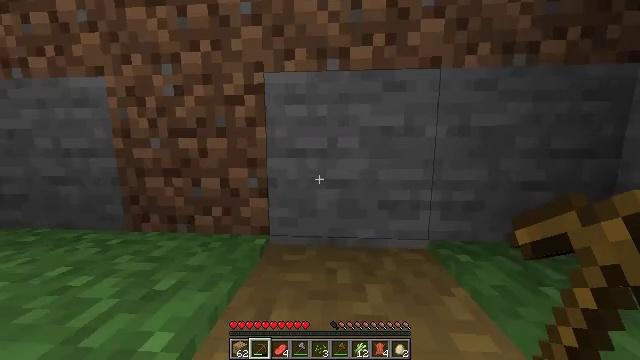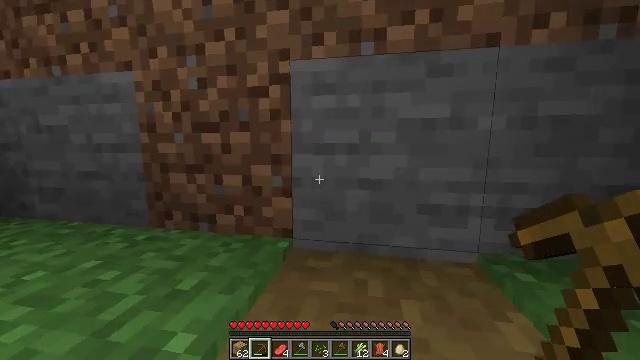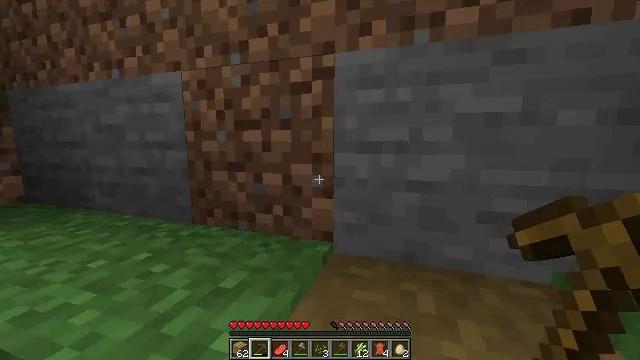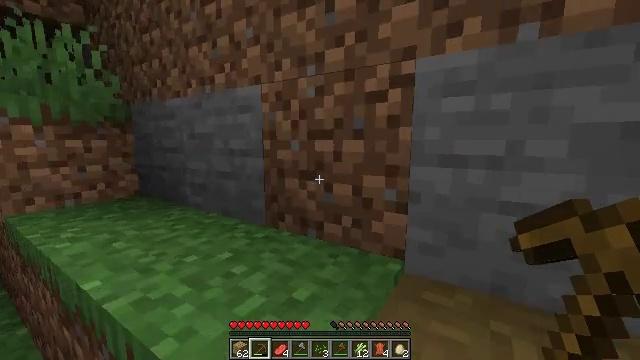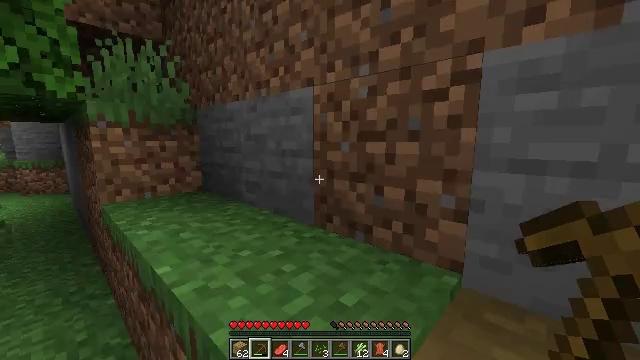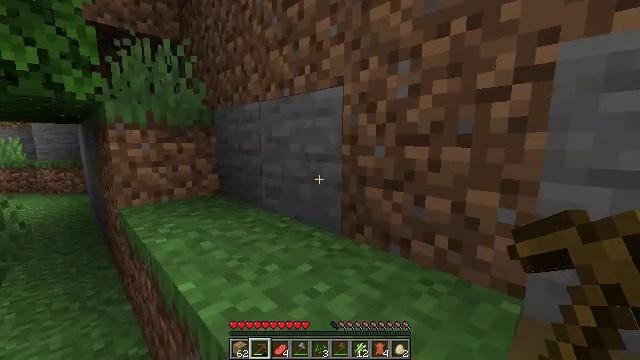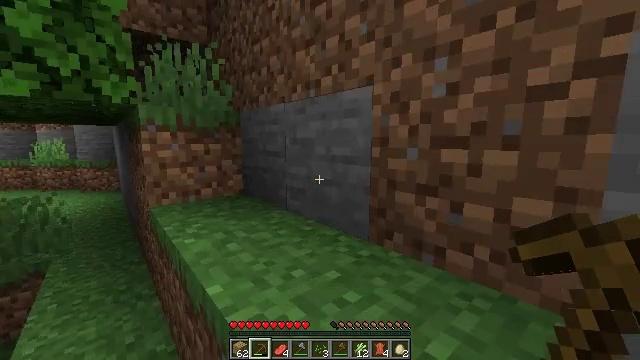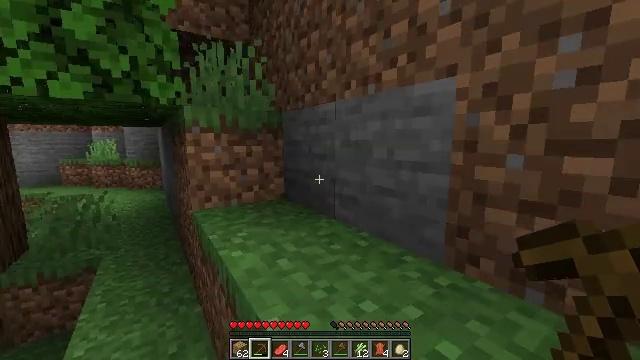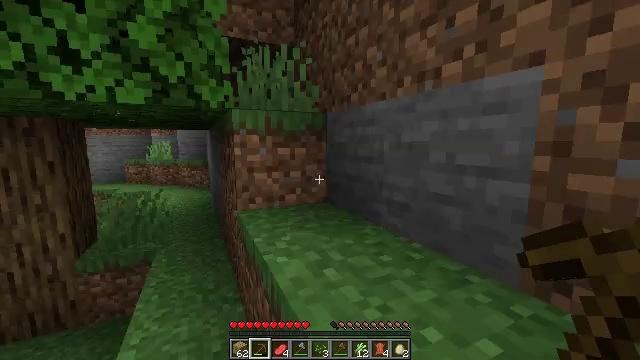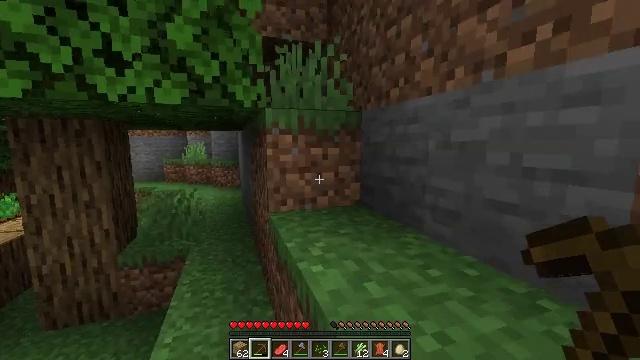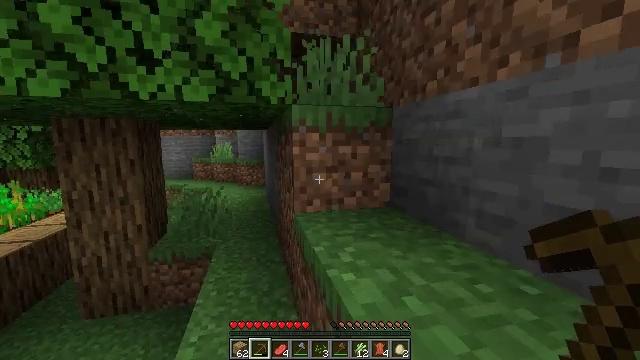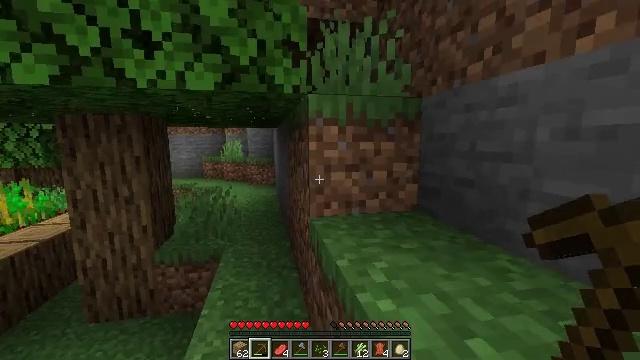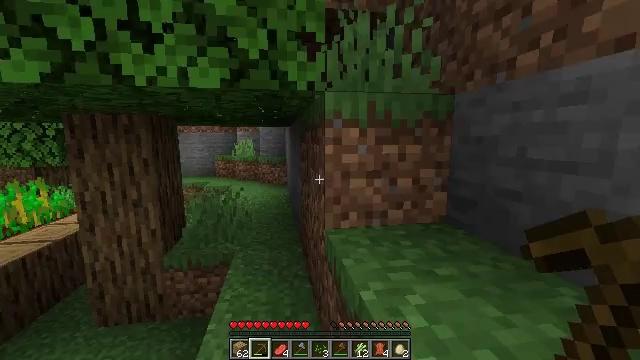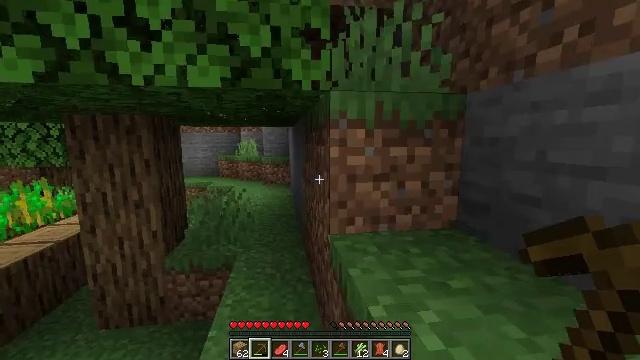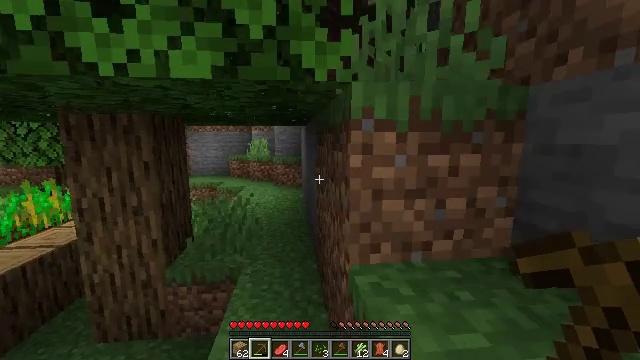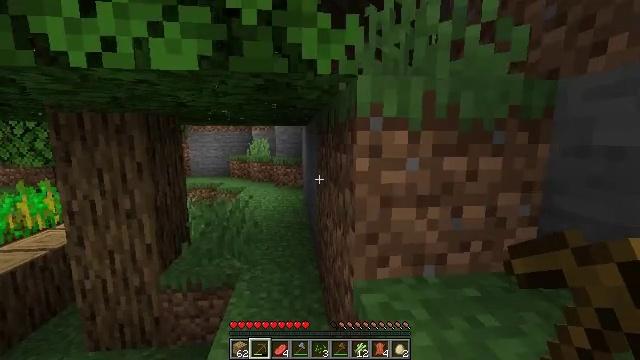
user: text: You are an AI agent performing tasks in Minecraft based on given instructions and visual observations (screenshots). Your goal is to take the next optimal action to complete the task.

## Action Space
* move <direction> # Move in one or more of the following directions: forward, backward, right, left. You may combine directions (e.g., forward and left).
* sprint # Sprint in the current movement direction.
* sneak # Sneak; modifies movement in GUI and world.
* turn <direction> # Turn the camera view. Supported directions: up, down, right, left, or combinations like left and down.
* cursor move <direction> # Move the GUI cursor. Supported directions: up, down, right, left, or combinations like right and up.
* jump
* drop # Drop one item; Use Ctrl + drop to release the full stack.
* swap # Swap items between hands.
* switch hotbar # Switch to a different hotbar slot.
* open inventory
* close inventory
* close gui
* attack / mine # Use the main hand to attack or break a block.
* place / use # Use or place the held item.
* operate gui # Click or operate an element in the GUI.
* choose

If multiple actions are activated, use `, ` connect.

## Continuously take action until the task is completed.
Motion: motion action
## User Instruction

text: Gather oak leaves by attacking.
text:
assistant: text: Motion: move forward, sprint, turn left
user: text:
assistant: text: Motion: move forward, sprint, turn left
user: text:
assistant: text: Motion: move forward, sprint, turn left
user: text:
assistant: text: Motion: move forward, sprint, turn left
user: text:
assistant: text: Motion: move forward, sprint, turn left
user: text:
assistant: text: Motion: move forward, sprint, turn left
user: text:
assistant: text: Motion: move forward, sprint, turn left
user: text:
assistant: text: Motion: move forward, sprint, turn left
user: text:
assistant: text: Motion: move forward, sprint, turn left
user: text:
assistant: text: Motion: move forward, sprint, turn left
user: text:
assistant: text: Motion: move forward, sprint, turn left
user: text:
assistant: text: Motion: move forward, sprint, turn left
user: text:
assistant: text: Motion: move forward, sprint
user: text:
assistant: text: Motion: move forward, sprint, turn left
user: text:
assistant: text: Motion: move forward, sprint
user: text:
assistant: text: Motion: move forward, sprint, turn left
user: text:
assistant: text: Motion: move forward, sprint
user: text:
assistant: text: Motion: move forward, sprint
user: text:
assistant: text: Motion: move forward, sprint, turn left
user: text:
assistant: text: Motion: move forward, sprint
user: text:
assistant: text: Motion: move forward, sprint, turn left
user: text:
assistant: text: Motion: move forward, sprint, turn left
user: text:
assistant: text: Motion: move forward, sprint
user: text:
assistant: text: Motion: move forward, sprint
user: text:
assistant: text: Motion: move forward, sprint
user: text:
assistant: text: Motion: move forward, sprint
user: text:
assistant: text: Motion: move forward, sprint
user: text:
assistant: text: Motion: move forward, sprint
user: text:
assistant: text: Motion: move forward, sprint
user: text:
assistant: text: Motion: move forward, sprint